Field crop: maize
Growth stage: 2
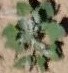
Species: chenopodium